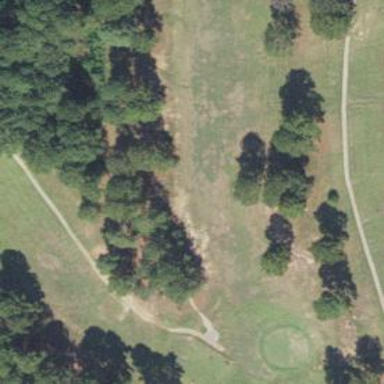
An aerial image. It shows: Golf hole.